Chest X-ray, AP view. Patient: 19 years old, sex M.
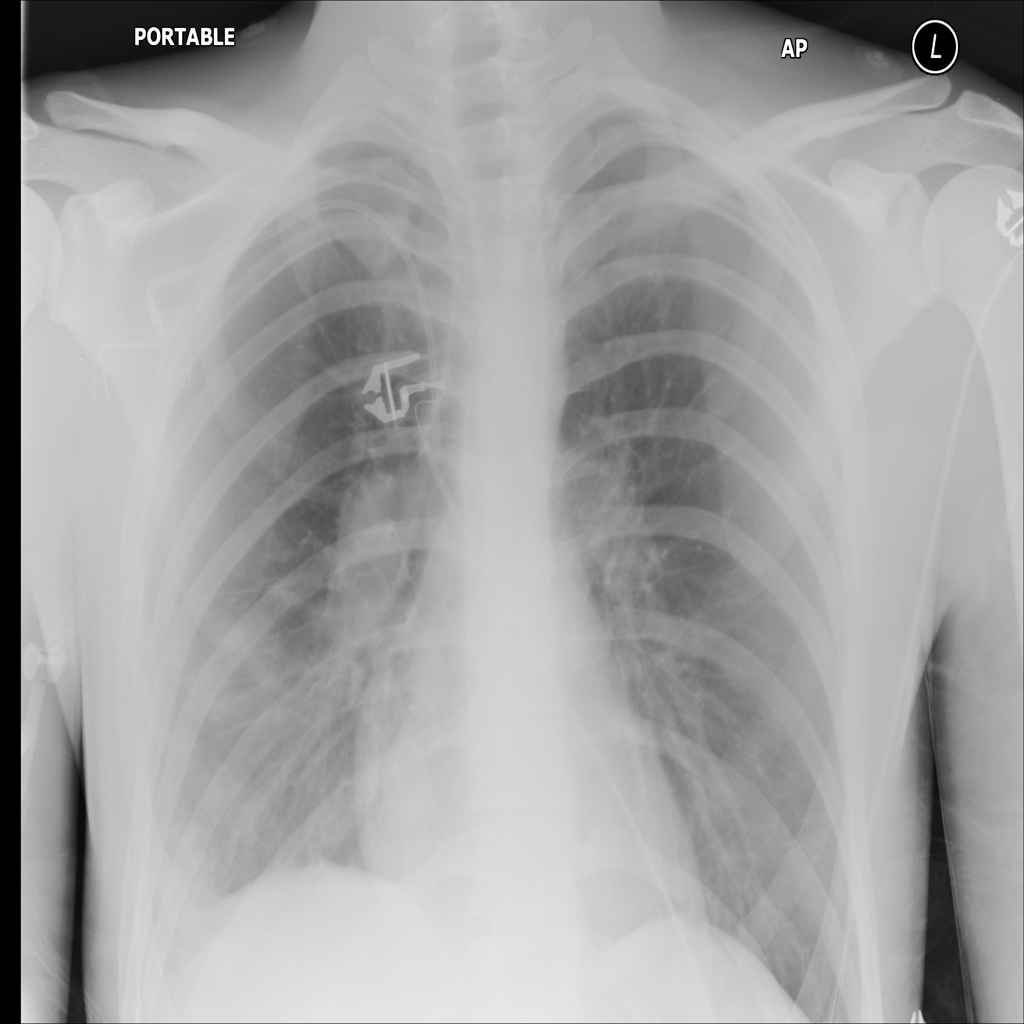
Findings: No Finding